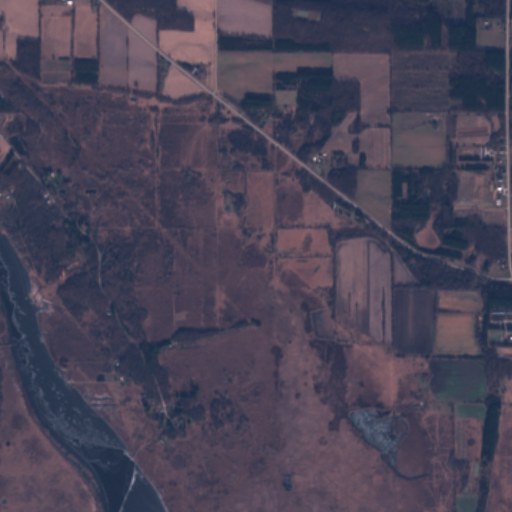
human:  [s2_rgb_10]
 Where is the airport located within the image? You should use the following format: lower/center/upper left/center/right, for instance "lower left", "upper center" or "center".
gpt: There is no airport in the image.